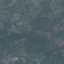
Land use / land cover: HerbaceousVegetation